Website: macys
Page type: customer-info-address
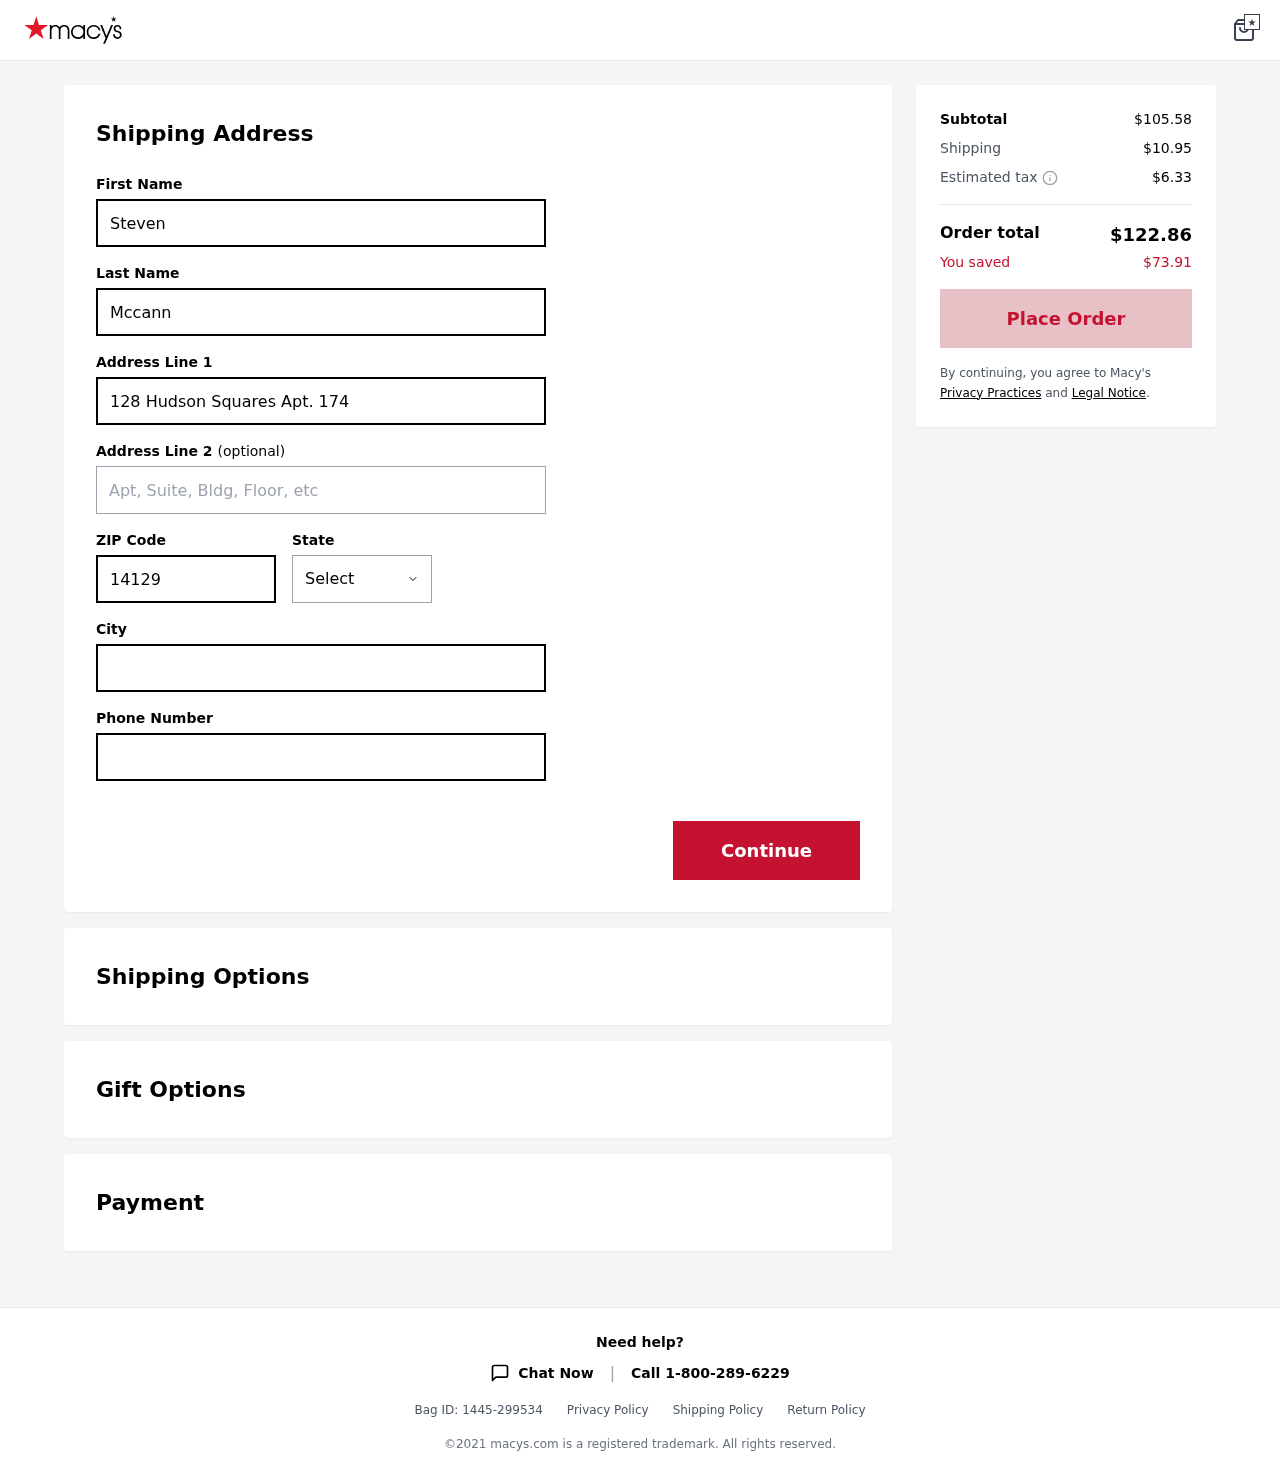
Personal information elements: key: PII_CITY
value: Mariafurt
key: PII_FIRSTNAME
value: Steven
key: PII_LASTNAME
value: Mccann
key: PII_PHONE
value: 3642705393
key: PII_POSTCODE
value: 14129
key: PII_STATE
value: Massachusetts
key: PII_STREET
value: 128 Hudson Squares Apt. 174
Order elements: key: ORDER_SUBTOTAL
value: $105.58
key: ORDER_SHIPPING_COST
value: $10.95
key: ORDER_TAX
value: $6.33
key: ORDER_TOTAL
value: $122.86
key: ORDER_SAVINGS
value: $73.91